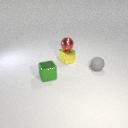
small red metal sphere above small yellow metal cube